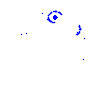
Particle: electron